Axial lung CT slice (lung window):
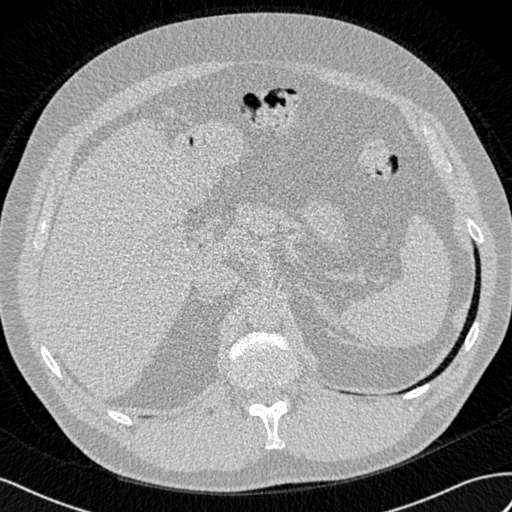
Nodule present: no